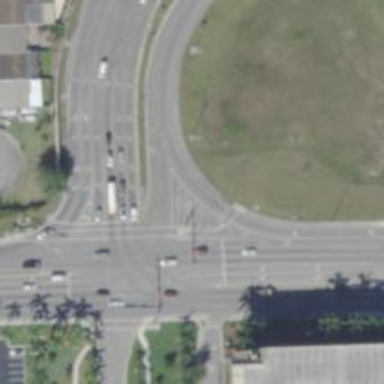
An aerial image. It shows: Uncontrolled road crossing with markings in the form of lines.